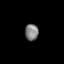
Tissue: lung
Cell type: Epithelial cells
Senescence score: 0.1115
Nuclear area (px): 216
Mean DAPI intensity: 128.773